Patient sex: F
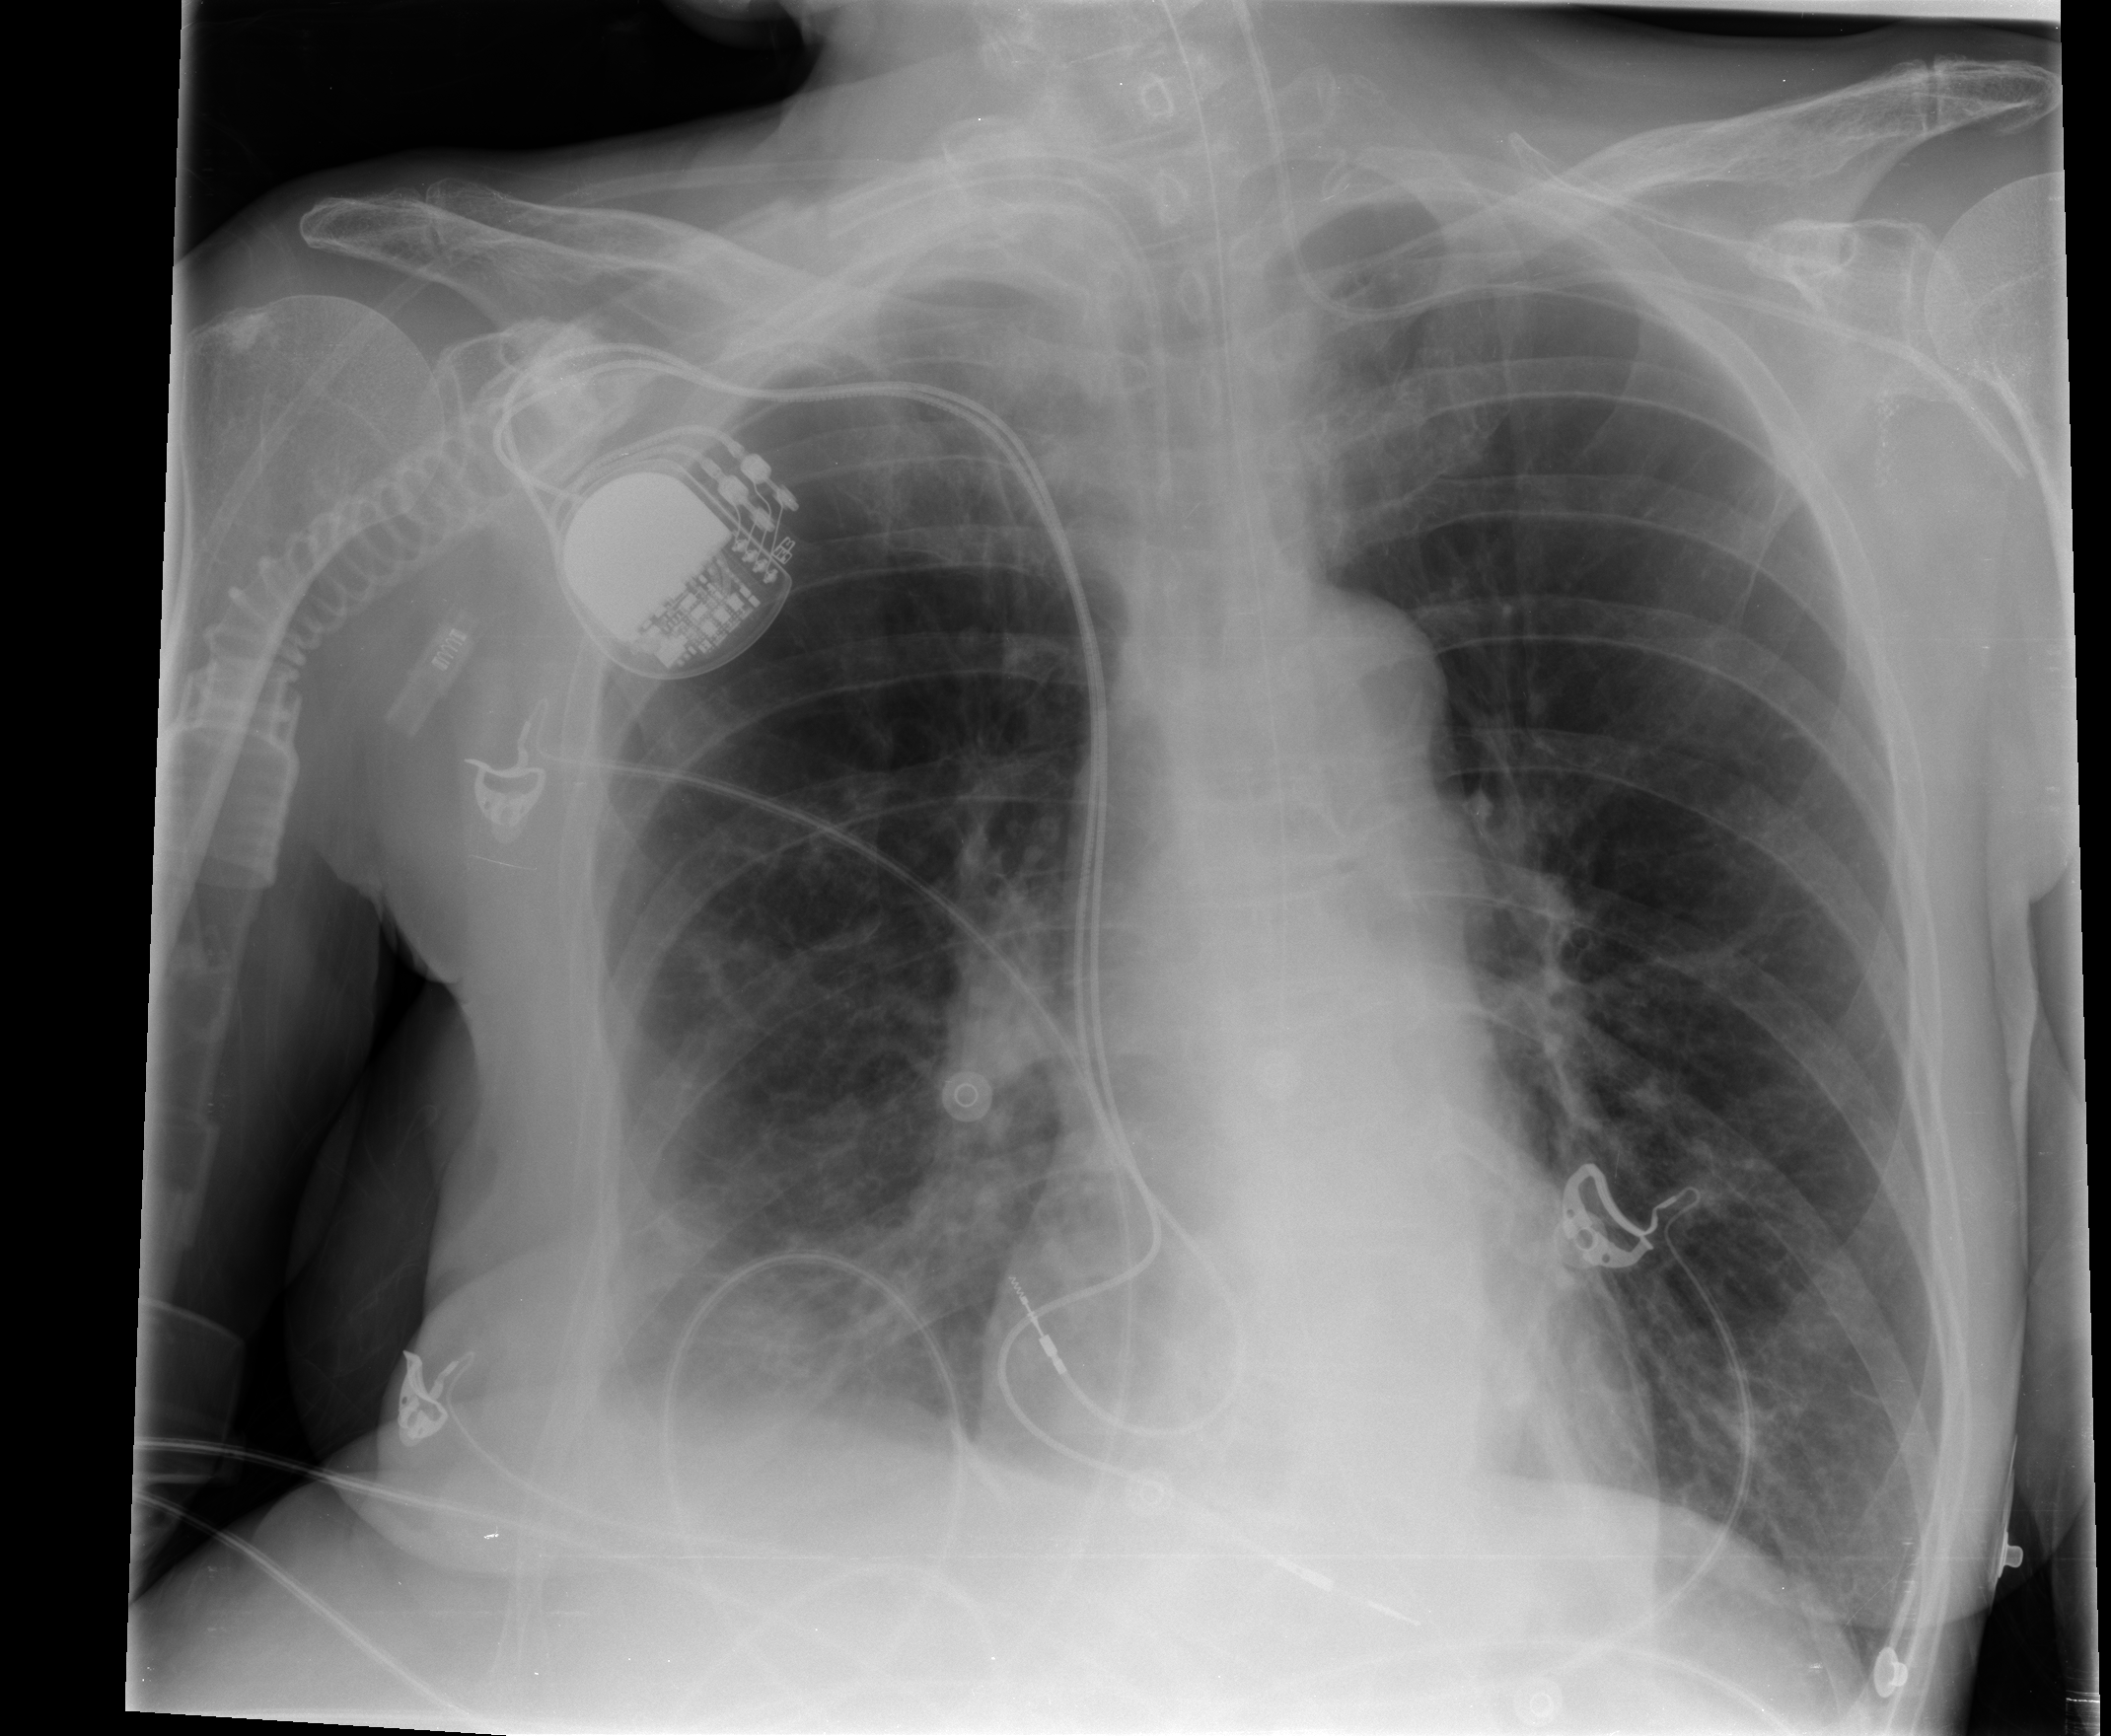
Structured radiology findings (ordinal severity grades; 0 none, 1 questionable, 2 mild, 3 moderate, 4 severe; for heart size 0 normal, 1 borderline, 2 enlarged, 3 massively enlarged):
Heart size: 0
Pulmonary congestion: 0
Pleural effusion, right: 2
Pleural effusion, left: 0
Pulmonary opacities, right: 1
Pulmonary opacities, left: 0
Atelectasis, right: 2
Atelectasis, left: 0